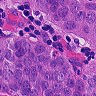
Metastatic tissue present: yes